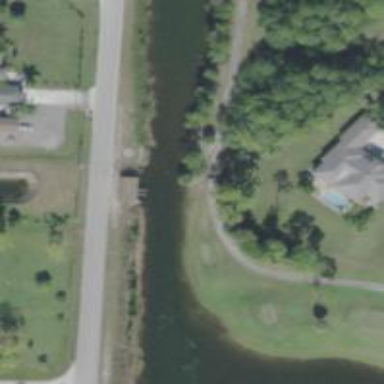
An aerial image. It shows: Canal.